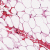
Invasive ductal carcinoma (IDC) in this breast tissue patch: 0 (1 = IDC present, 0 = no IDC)